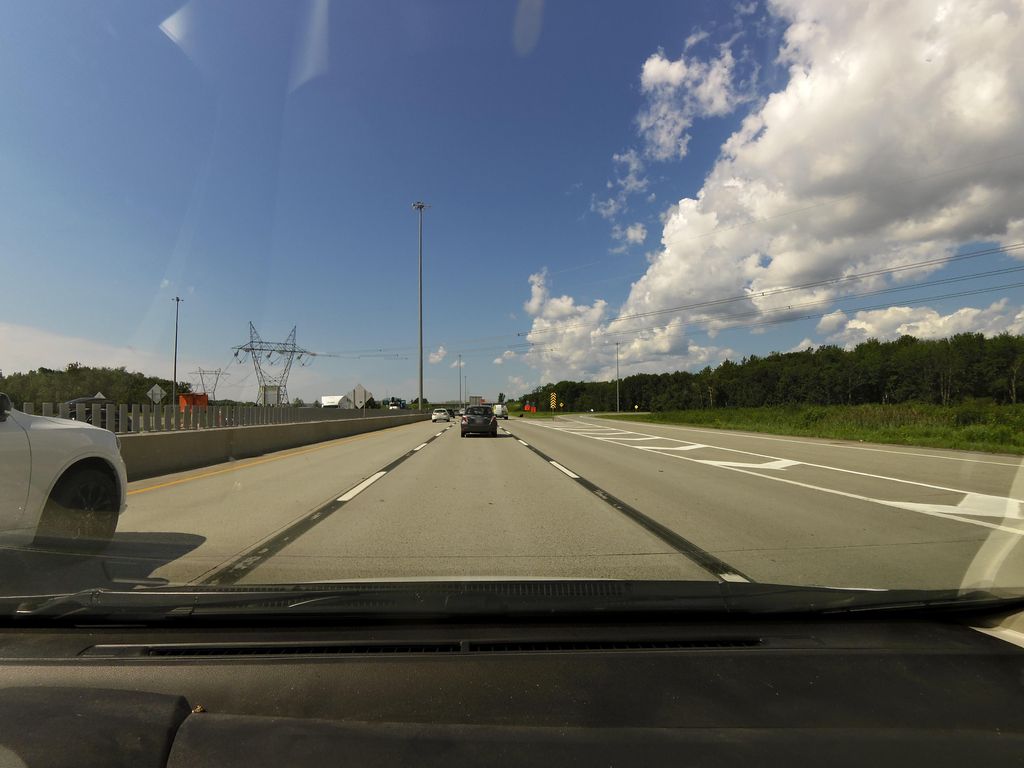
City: quebec_city